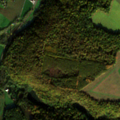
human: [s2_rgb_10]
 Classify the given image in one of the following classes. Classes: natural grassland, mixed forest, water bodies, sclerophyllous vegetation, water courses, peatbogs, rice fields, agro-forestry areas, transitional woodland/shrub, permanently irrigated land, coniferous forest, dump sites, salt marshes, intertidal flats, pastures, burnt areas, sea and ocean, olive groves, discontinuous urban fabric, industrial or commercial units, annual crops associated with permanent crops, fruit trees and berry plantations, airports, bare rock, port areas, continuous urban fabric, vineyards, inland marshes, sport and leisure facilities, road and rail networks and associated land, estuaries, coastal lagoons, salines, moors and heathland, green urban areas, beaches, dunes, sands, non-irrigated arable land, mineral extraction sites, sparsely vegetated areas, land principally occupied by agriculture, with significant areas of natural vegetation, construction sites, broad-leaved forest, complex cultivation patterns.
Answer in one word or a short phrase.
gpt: discontinuous urban fabric, non-irrigated arable land, complex cultivation patterns, broad-leaved forest, mixed forest